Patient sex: F
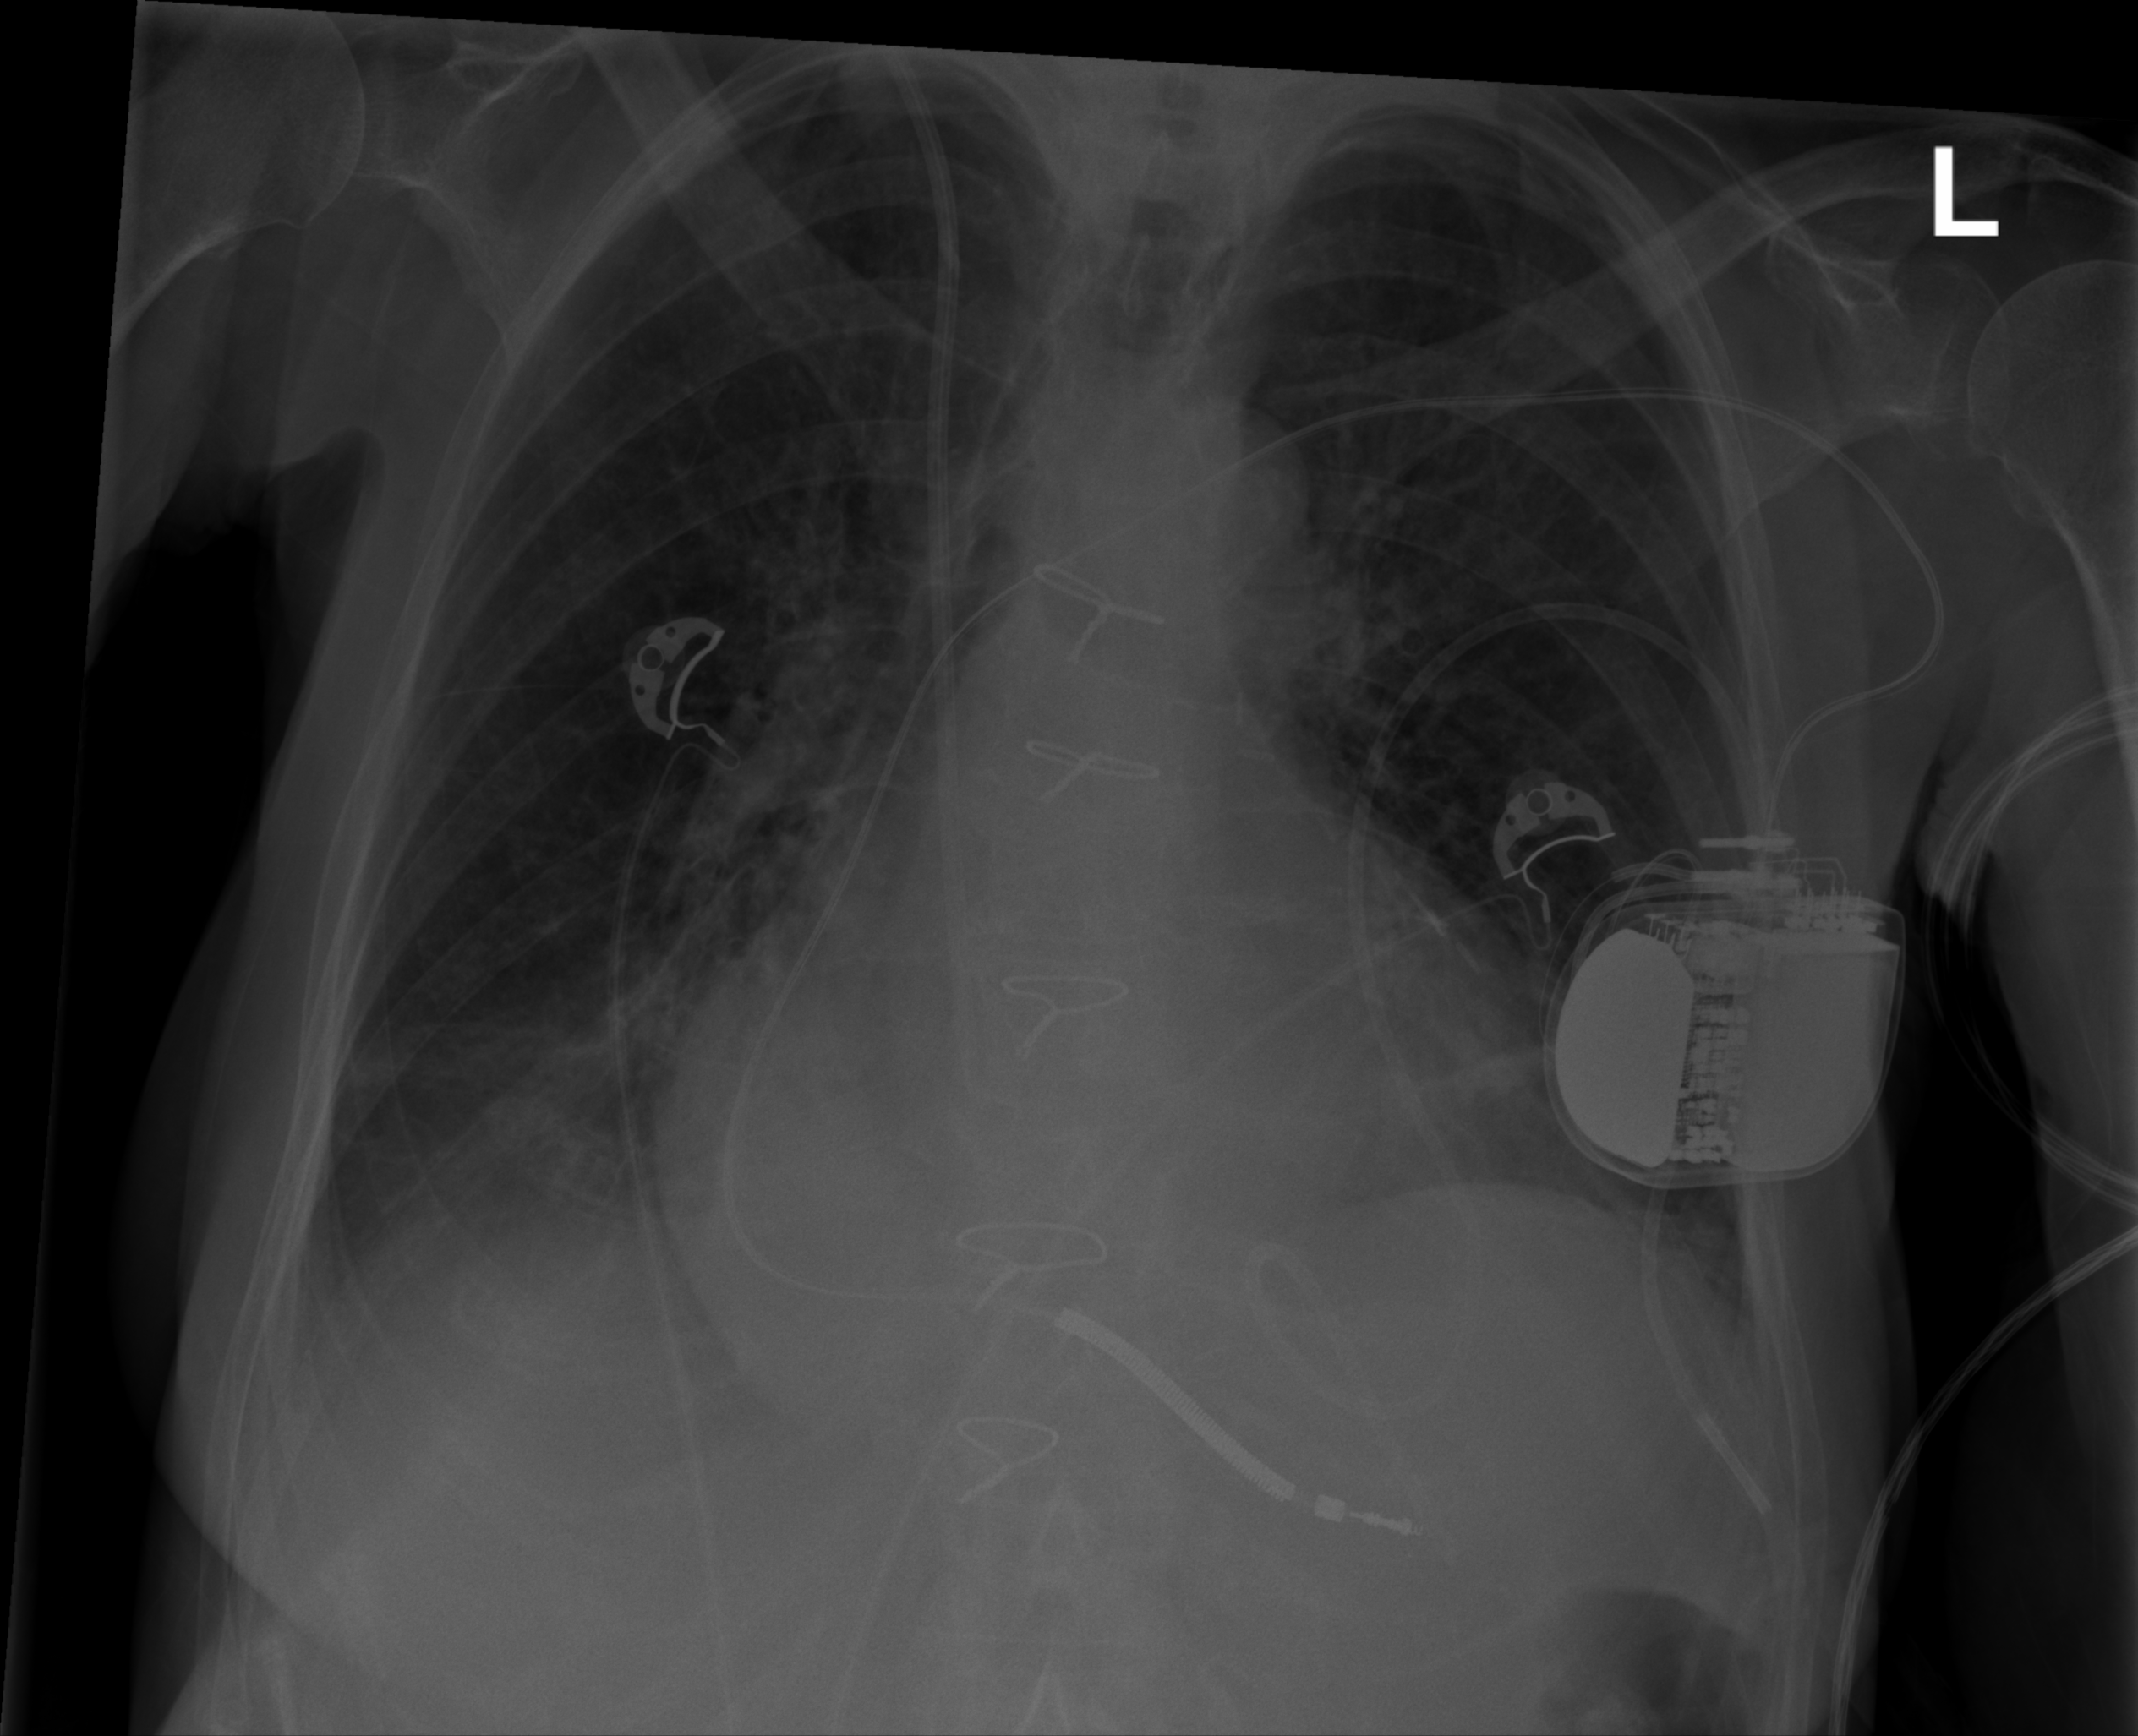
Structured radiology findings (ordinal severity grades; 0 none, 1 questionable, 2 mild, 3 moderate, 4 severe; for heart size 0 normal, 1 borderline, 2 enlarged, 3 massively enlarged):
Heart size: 2
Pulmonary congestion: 2
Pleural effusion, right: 1
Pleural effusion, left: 0
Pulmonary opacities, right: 0
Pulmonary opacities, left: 0
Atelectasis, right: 2
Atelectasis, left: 0